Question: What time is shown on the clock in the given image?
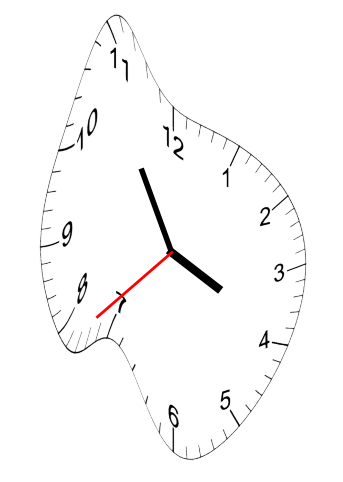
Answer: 03:54:38